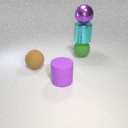
large green rubber sphere to the right of large purple rubber cylinder